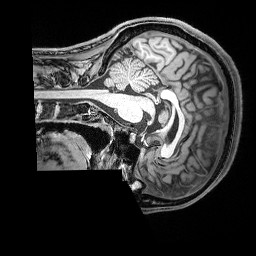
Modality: T1w
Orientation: sagittal
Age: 23
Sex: male
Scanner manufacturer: siemens
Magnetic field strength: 3 T
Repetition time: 2.53 s
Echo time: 0.00388 s